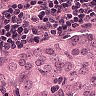
Metastatic tissue present: yes